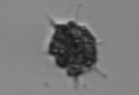
Label: Dictyocha